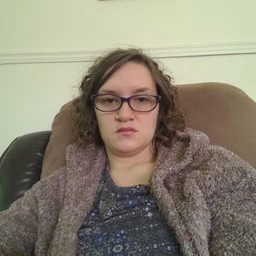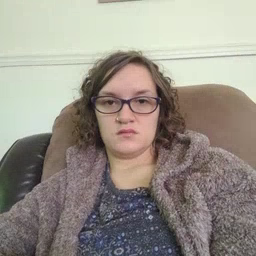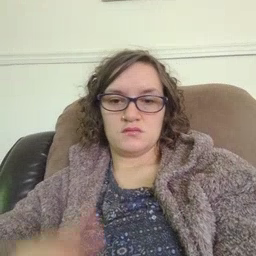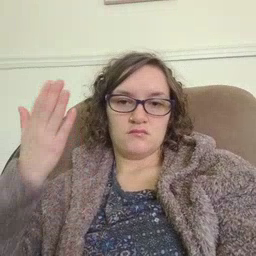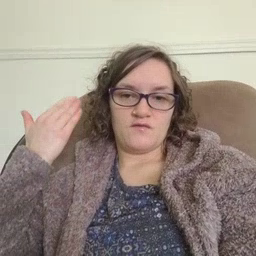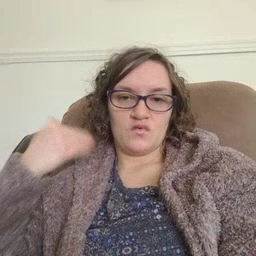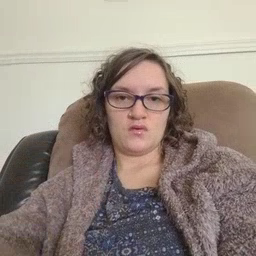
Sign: before